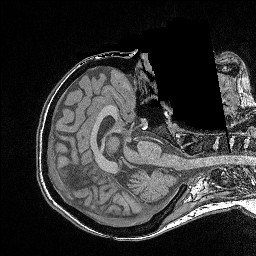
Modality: FLASH
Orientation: axial
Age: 24
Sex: female